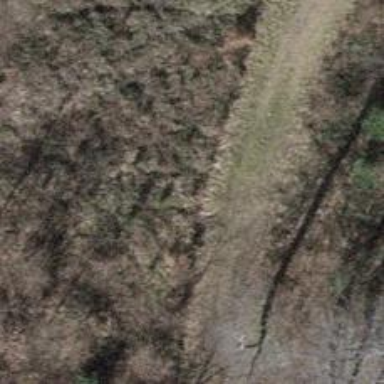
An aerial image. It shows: Ditch in the surroundings.